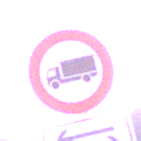
Verkehrszeichen: VerbotFuerKraftfahrzeugeUeberDreiKommaFuenfTonnen
Zusatzzeichen unten: RichtungsangabeDurchPfeile7
Umgebung: Outdoor, Nature
Tageszeit: Dawn
Wetter: PartlyCloudy
Licht: Natural
Jahreszeit: NotSpecified
Kontrast: MediumContrast